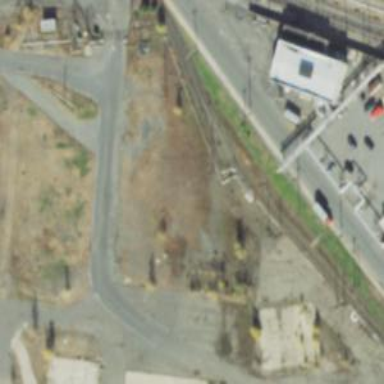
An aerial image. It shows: Abandoned spur railway.